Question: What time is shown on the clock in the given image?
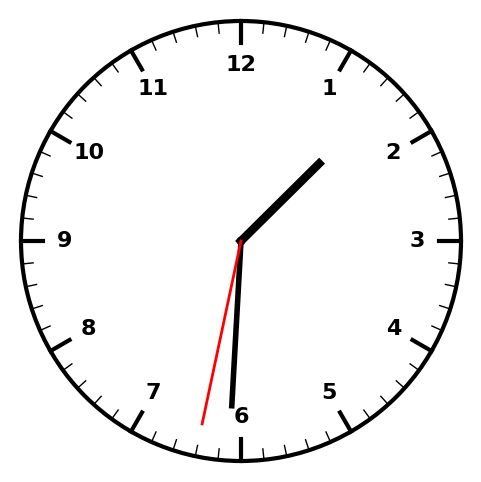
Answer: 01:30:32